Question: Matplotlib's <URL>, and the total amount in each bin, and I want to plot a frequency-quantity histogram.
For instance, with the data
'''
cm Frequency
65-75 2
75-80 7
80-90 21
90-105 15
105-110 12
'''
It should make a plot like this:

<URL>
where the area of the blocks represents the frequency in each class.
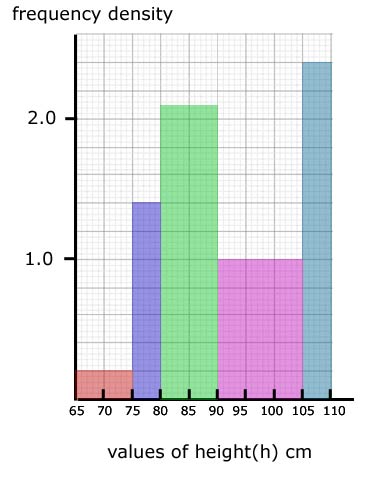
Answer: Working on the same as David Zwicker:
'''
import numpy as np
import matplotlib.pyplot as plt
freqs = np.array([2, 7, 21, 15, 12])
bins = np.array([65, 75, 80, 90, 105, 110])
widths = bins[1:] - bins[:-1]
heights = freqs.astype(np.float)/widths
plt.fill_between(bins.repeat(2)[1:-1], heights.repeat(2), facecolor='steelblue')
plt.show()
'''